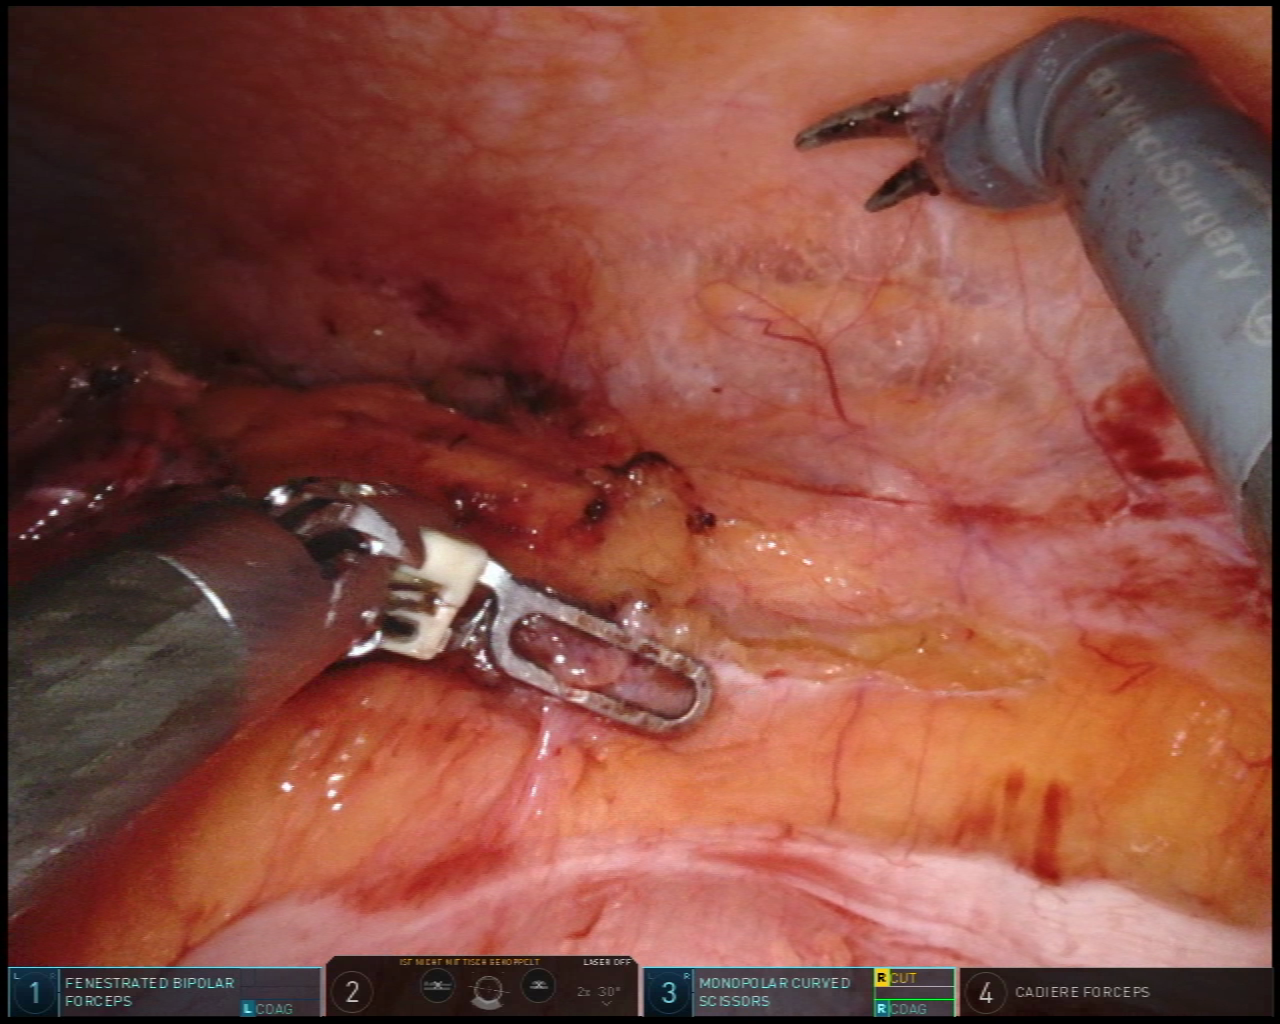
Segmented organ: colon
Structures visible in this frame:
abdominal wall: yes
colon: yes
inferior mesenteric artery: no
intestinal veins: no
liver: no
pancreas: no
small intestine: no
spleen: no
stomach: no
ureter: no
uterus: no
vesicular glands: no